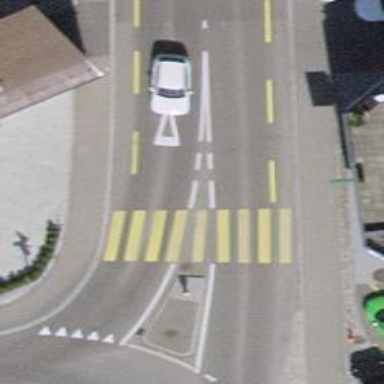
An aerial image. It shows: Uncontrolled footway crossing with markings.